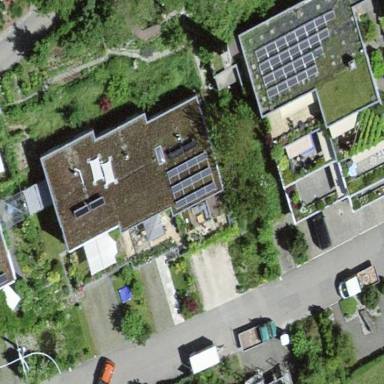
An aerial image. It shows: Terrace building.